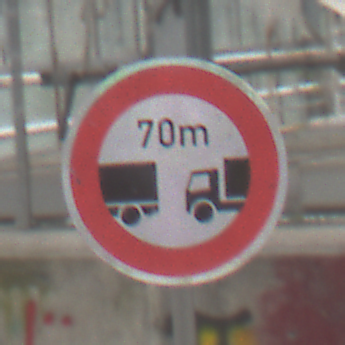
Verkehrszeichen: VerbotUnterschreitenMindestabstand
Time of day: Midday
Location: Roofed (Special)
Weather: Overcast
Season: NotSpecified
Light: Natural